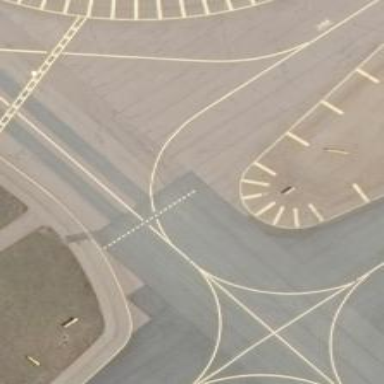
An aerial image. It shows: Image of taxiway at airport.